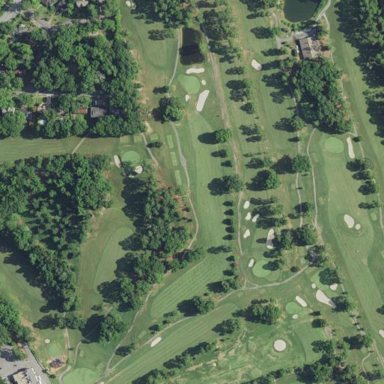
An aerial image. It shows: Golf course surrounded by greenery.